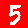
Digit: 5